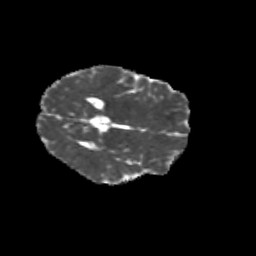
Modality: MD
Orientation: axial
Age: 11
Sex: male
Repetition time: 9.512 s
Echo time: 0.089 s